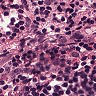
Metastatic tissue present: no